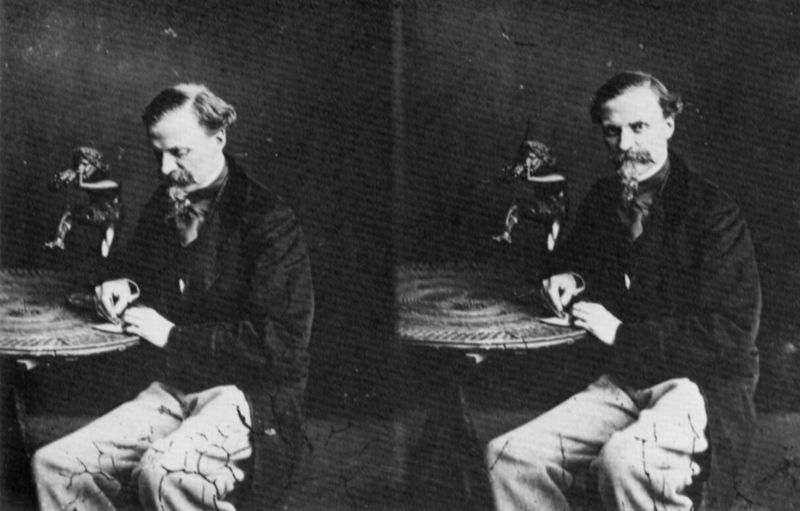
Titel: Cham (Amédéé de Noé) (1819-1879), Karikaturist
Künstler: Atelier Nadar
Institution: unbekannt
Schlagwörter: dunkel, hand, mann, schatten, weiß, sitzen, bewegung, grau, hell, hintergrund, licht, mund, männer, nase, ohr, raum, schwarz, stuhl, szene, tisch, zimmer, blick, gebäude, haus, tuch, muster, tanz, alt, anzug, bart, hose, jacke, schnurrbart, wand, augen, falten, gesicht, kleidung, kragen, sehen, vollbart, bild, blicken, herr, hände, innenraum, portrait, porträt, spiegel, auge, figur, haare, mantel, sitzend, innen, blatt, locken, ohren, scheitel, arbeit, rund, engel, skulptur, statue, beine, sprung, lächeln, bein, fotos, papier, lehne, sitz, zwei, hosen, leer, risse, frack, schnäuzer, krawatte, dichter, glatze, halstuch, sitzt, tischchen, bronze, plastik, fliege, jacket, dünn, abbild, foto, fotografie, photographie, doppelportrait, doppelporträt, zettel, scheibe, schwarz-weiss, künstler, schwert, waffe, schriftsteller, reihe, puppe, spitzbart, stift, halbglatze, photo, serie, zigarette, brief, schreiben, aufmerksam, springen, film, krieger, antlitz, schwart, trinker, schreibt, abfolge, aufnahme, doppelt, tänzer, beistelltisch, dionysos, nett, reihenfolge, anblicken, mager, photografie, doppel, tabak, zauberer, dokumentation, schreibend, zwilling, notieren, phot, aufblicken, dunekl, männlein, doppelbild, gesichtsbehaarung, kamera, carte de visite, sequenzen, double, doublette, negative, photpgraphie, tätigkeit, zeitenfolge, kleiner mann, weiße hose, schnäutzend, schwarzewiß, kinnbehaarung, zigarette drehen, seitenscheite